Question: I have multiple '<div>' tag with same 'width' but different 'height' in a container. When the browser is 'resized' and '<div>' elements are rearranged, they get a lot of spaces between. For example the following HTML:
'''
<div class="wrap">
<div class="box">
This has less height
</div>
<div class="box">
This has more height
</div>
<div class="box">
This has less height.
</div>
</div>
'''
Now when the browser is resized, the last div will move to the left side below the first div, but there's empty space between them because the middle div has more height. Please look at the image.

Is it possible to arrange these divs using pure CSS? I could not find a way, so I tried jQuery 'masonry plugin', that works ok but the problem is that it often does not resonse quickly (for example, when you open the page first time, the layout is totally messed up, but if you refresh the page it gets fine).
So if its not possible with CSS only, is there any way to make it work without complicated plugins (for example using jQuery only?)
<URL>
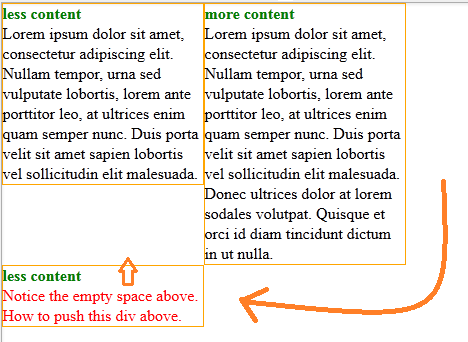
Answer: If your questing is to remove the gap, you can remove this by using this code
'''
var h = 0;
$('.box').each(function()
{
h = Math.max(h, $(this).height());
}).height(h);
'''
It will assign the unique height(max height of .box) to all .box classes